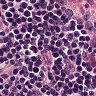
Metastatic tissue present: no